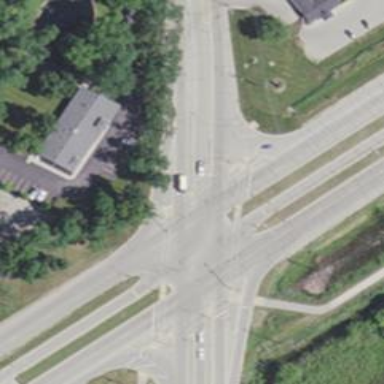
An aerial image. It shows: Intersection with secondary link road.